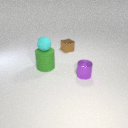
small cyan rubber sphere above large green rubber cylinder